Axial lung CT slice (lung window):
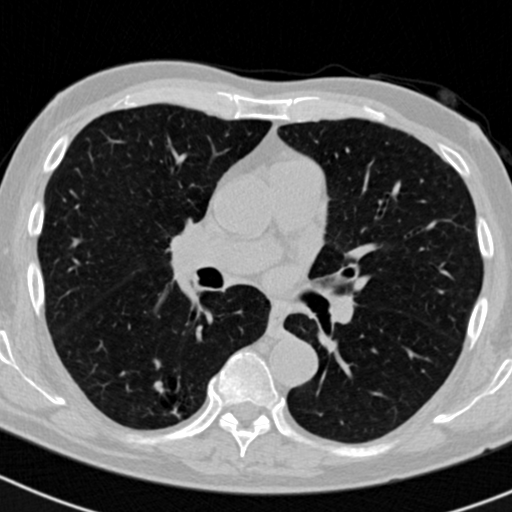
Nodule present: yes
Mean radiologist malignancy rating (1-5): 3.25